Question: In my navigation, the contact link slides down a panel which overlays on top of the site like so:

When the panel slides down I do not want the user to be able to scroll down below the panel. Basically, I want to disable scrolling on the page. If there is more content than available space within the panel, it will scroll within the panel. This is done simply by adding overflow:scroll to the panel's css like so:
'''
#contactPanel{width:100%; height:100%; overflow:scroll;position: absolute; top:-100%; left:0; z-index: 6; background: #000000; color:white;}
'''
So, scrolling is fine within the panel, but I do not want any scrolling within the body / document.
If not possible with pure CSS,javascript is an option.
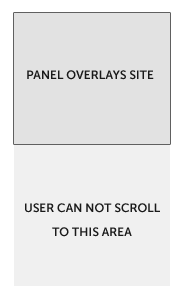
Answer: So long as your "contactPanel" is not larger than the body (or viewport) then the body won't scroll. But you can set overflow:hidden just to make sure of it. I'm guessing you actually only want to scroll the contactPanel vertically as well, and not on both axis? Use overflow-y:scroll;
I'd also recommend moving text styling rules onto to the text objects themselves... but that's just me.
'''
body {
overflow:hidden;
}
#contactPanel {
overflow-y:scroll;
width:100%;
height:100%;
position: absolute;
top:-100%;
left:0;
z-index: 6;
background: #000000;
}
#contactPanel p {
color:#fff;
}
'''